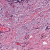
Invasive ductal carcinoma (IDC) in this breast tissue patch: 1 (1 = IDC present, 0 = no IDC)